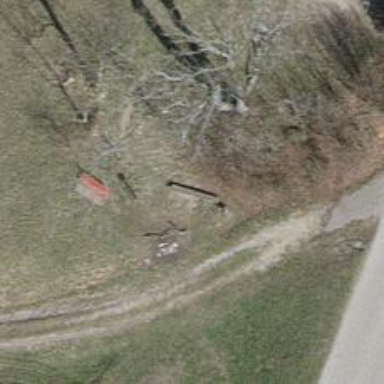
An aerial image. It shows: Brown bench in the vicinity.